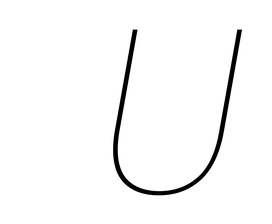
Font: Poppins-ThinItalic